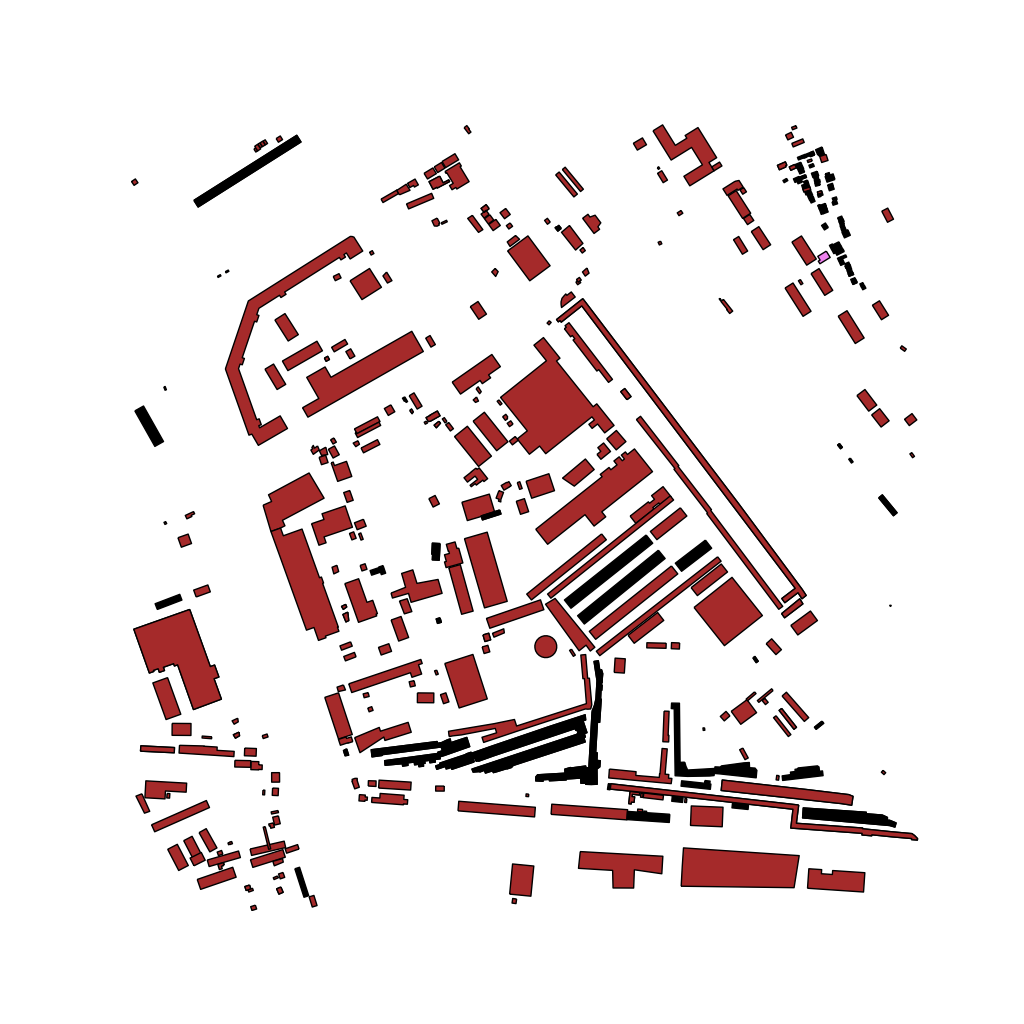
Tags: overhead vector_map, business, industrial, recreation, residential, special, transport, soviet, high_rise, individual_rise, low_rise, density_1, Building, Cafe, Facility, 1.0 km²